Question: I'm trying to do something tricky. I want to select a list item by determining whether the 'ScrollViewer' is scrolled and if the item is in the center of the 'ScrollViewer'. I want to select an item when the user manually scrolls it to the center of a ListView. I do not want to scroll to the selected item, because that would be too easy, right?
Here's a drawing:

I've managed to detect whether the scroller has been scrolled. First I place a Loaded Event on the ListView in question "itemsList" and find the 'ScrollViewer' type by traversing the visual tree to see if it has finished scrolling and tag the 'ScrollViewer' to the ListView and handle the SelectionChanged event:
'''
private void ItemsList_OnLoaded(object sender, RoutedEventArgs e)
{
var listView = (sender as ListView);
if (listView != null)
{
var scrollers = FindVisualChildren<ScrollViewer>(sender as DependencyObject);
var scrollView = scrollers.First();
if (scrollView != null)
{
scrollView.Tag = listView;
scrollView.ViewChanged += ScrollViewOnViewChanged;
listView.SelectionChanged += listView_SelectionChanged;
}
}
}
public IEnumerable<T> FindVisualChildren<T>(DependencyObject depObj) where T : DependencyObject
{
if (depObj != null)
{
for (int i = 0; i < VisualTreeHelper.GetChildrenCount(depObj); i++)
{
DependencyObject child = VisualTreeHelper.GetChild(depObj, i);
if (child != null && child is T)
{
yield return (T)child;
}
foreach (T childOfChild in FindVisualChildren<T>(child))
{
yield return childOfChild;
}
}
}
}
'''
I handle the 'ScrollViewOnViewChanged' event where I determine if the scrollviewer is still scrolling. This is where I'm running into a few problems where I also need to determine the position of the 'ListViewItem' and select it - I'd love some help here:
'''
private void ScrollViewOnViewChanged(object sender, ScrollViewerViewChangedEventArgs e)
{
//Debug.WriteLine("ScrollViewOnViewChanged + IsIntermediate="+e.IsIntermediate);
var scrollviewer = sender as ScrollViewer;
var listview = scrollviewer.Tag as ListView;
if (!e.IsIntermediate)
{
Debug.WriteLine("IsIntermediate = false");
// TODO: Determine the center Item and set is as the selected item for this group.
}
}
'''
Then the 'SelectionChanged' event where I make some magic happen:
'''
void listView_SelectionChanged(object sender, SelectionChangedEventArgs e)
{
Debug.WriteLine("SelectionChanged");
}
'''
Thanks! Any help would be appreciated!
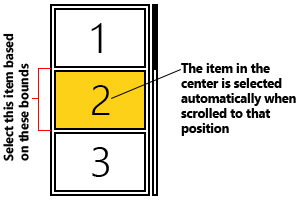
Answer: You can get the item in the middle by using the method 'InputHitTest' of 'ScrollViewer'.
Example:
'''
IInputElement element = scrollViewer.InputHitTest(
new Point(scrollViewer.Width / 2, scrollViewer.Height / 2));
'''